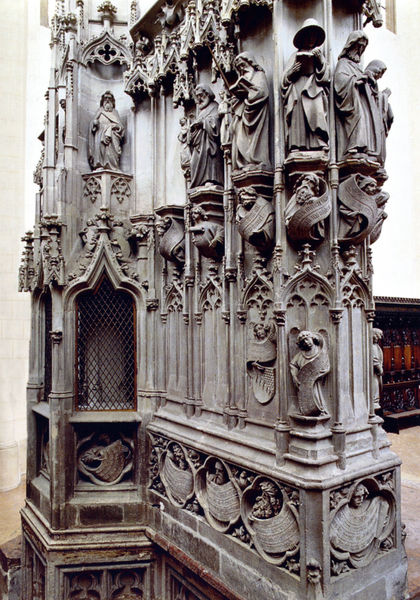
Titel: Hochaltar mit rückwärtigem Sakramentshaus
Künstler: unbekannt
Standort: Landshut
Institution: St. Martin
Schlagwörter: flügel, weiß, ausschnitt, blume, blumen, braun, fenster, grau, holz, köpfe, marmor, männer, schwarz, säulen, dach, rot, ornament, bart, bärte, wand, bibel, falten, stehen, stein, innenraum, gitter, kirche, figur, gewänder, gotik, engel, skulptur, bücher, giebel, figuren, architecture, church, detail, ornamente, foto, fotografie, photographie, nische, buch, kreuz, altar, inneres, gestalten, kapitell, photo, fries, chorschranke, fisch, skulpturen, statuen, farbfoto, gotisch, spitzbogen, spitzbögen, altarraum, building, mönch, baldachin, mönche, heilige, museum, basis, büsten, archivolte, maßwerk, tein, tabernakel, krabben, kreuzblume, fiale, kriechblumen, gesprenge, heiligenfiguren, chorgestühl, katholisch, apostel, platiken, propheten, spruchbänder, gespränge, außenfassade, basi, gesime, beichtstuhl, sculptures, gewändefiguren, beichten, baldrian, gitsch, mpönch, sakramentshäuschen